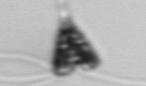
Label: Pyramimonas_longicauda